Question: How can I programmatically change the back color of a single cell in a listview using its own value?

The values in the ColorFlag Column Came from the database.
Here is my code:
'''
foreach(DataRow dr in _dataTbl.Rows)
{
_markOW = dr["Mark"].ToString();
_stock = dr["Stock"].ToString();
_SteelSectio = dr["SteelSection"].ToString();
_colo = (Int32)dr["Color"];
ListViewItem _lvi = new ListViewItem(_markOW);
_lvi.SubItems.AddRange(new string[]{_SteelSectio, _stock, _colo.ToString()});
_myListView.Items.Add(_lvi); }
'''
Here is the code that I have tried to change the backcolor of the cells:
'''
for (int _i = 0; _i < _owLV.Items.Count; _i++)
{
_myListView.Items[_i].UseItemStyleForSubItems = false;
_myListView.Items[_i].SubItems[3].BackColor = Color.FromArgb(_colo);
}
'''
Thanks in advance
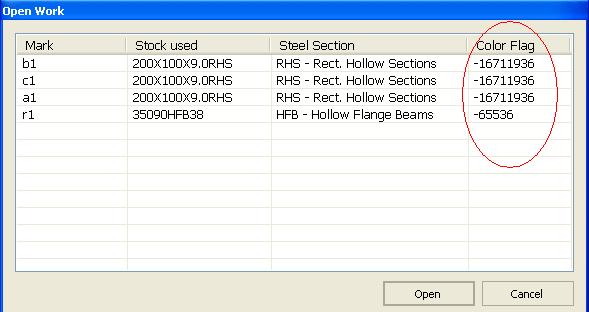
Answer: As far as I can tell, the code you have looks fine. I just threw together a quick Windows Forms application and tossed a ListView on the form with two columns in detail view. The following code works fine.
'''
var item1 = new ListViewItem( "Item 1");
item1.SubItems.Add( "Color" );
item1.SubItems[1].BackColor = Color.FromArgb( -<PHONE> );
item1.UseItemStyleForSubItems = false;
listView1.Items.Add( item1 );
'''
I would try setting the BackColor before you add the item. It also looks like you're setting all the items to the same color which is probably not what you want.